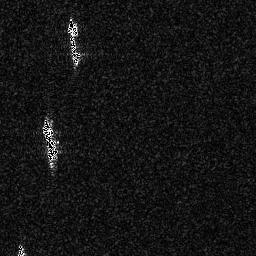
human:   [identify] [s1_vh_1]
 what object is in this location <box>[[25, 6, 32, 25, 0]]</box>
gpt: <ref>1 medium ship at the top left</ref>